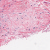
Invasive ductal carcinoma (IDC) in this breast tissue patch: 1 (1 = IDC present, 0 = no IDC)